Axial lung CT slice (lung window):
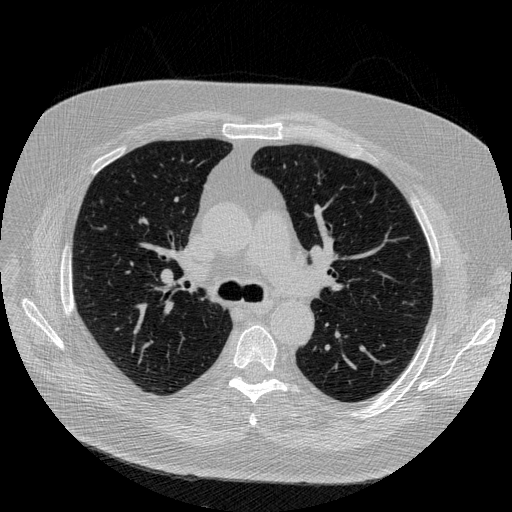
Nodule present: no